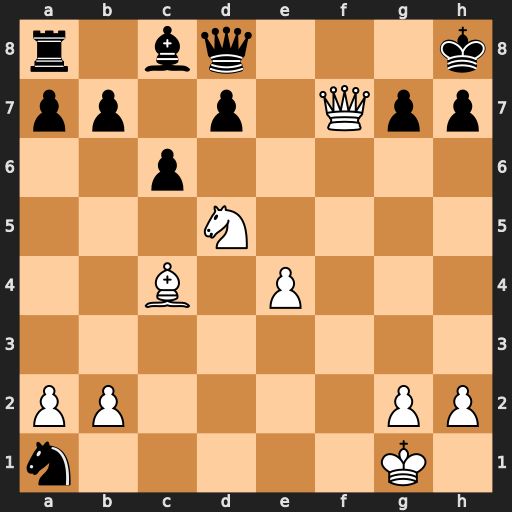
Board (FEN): r1bq3k/pp1p1Qpp/2p5/3N4/2B1P3/8/PP4PP/n5K1
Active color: w
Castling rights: -
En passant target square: -
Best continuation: Nc7 d5 Ne8 Qf6 Nxf6